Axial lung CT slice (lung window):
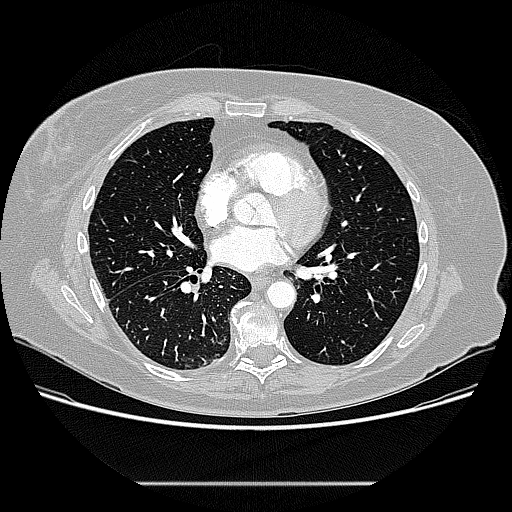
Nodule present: no